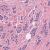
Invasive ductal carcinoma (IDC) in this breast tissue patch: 1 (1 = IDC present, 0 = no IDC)